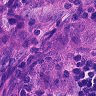
Metastatic tissue present: yes